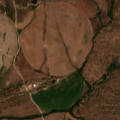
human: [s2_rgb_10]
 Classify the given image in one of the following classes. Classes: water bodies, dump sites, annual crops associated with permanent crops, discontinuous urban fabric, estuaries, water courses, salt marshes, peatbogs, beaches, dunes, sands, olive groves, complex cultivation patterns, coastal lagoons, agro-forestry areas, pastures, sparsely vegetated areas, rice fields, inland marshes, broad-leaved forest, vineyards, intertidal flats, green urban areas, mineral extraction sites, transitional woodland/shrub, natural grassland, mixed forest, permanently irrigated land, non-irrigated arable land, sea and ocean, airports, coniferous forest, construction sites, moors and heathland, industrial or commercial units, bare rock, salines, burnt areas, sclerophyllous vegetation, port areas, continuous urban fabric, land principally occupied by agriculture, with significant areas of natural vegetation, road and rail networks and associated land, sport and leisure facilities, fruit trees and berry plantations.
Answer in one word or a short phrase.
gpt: permanently irrigated land, pastures, agro-forestry areas, transitional woodland/shrub